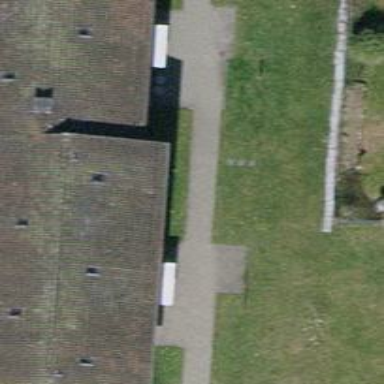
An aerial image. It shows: Gabled roof apartment building with tile roofing.